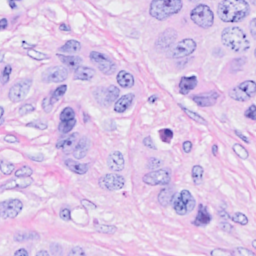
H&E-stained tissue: Breast